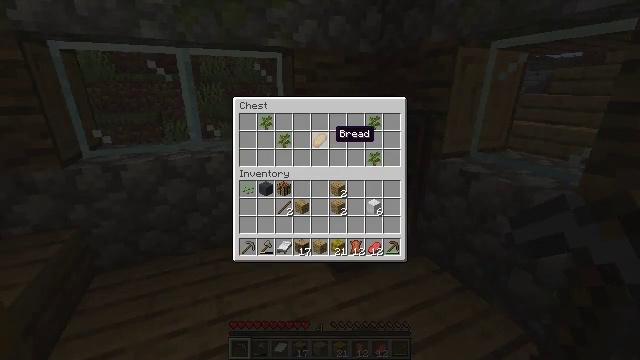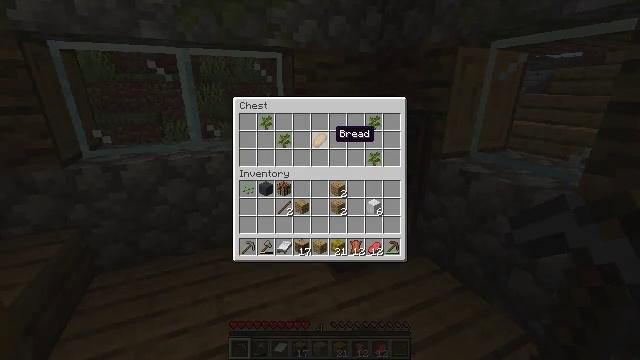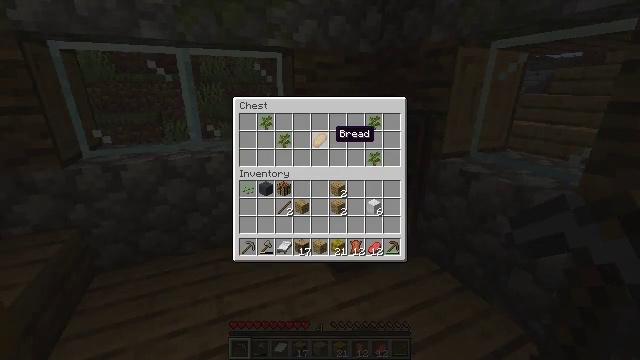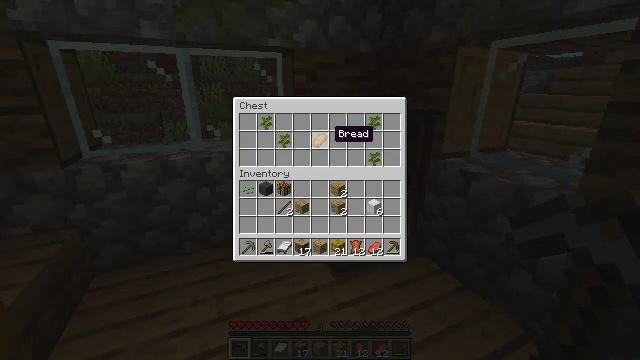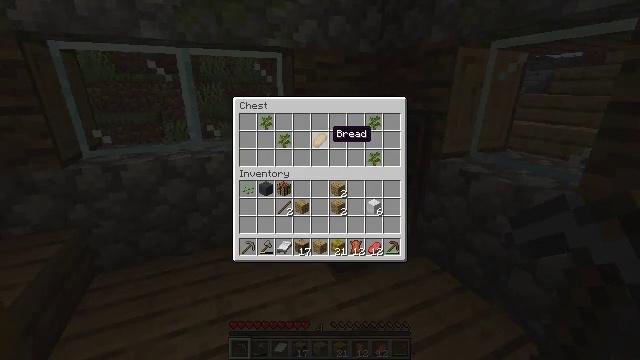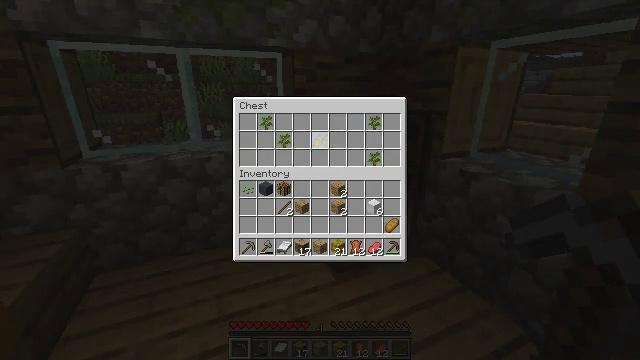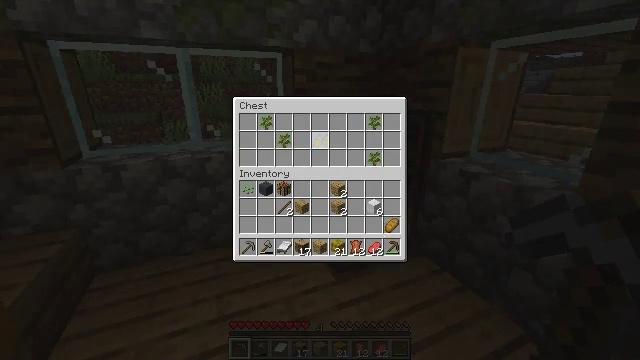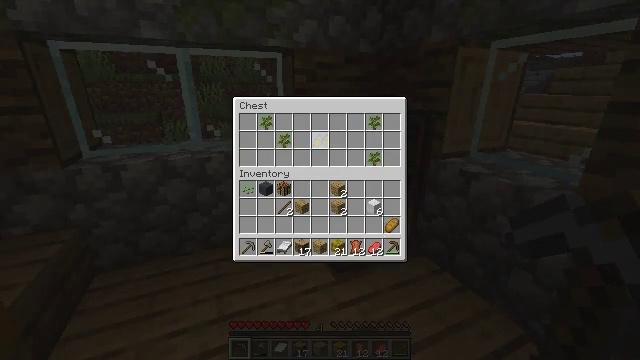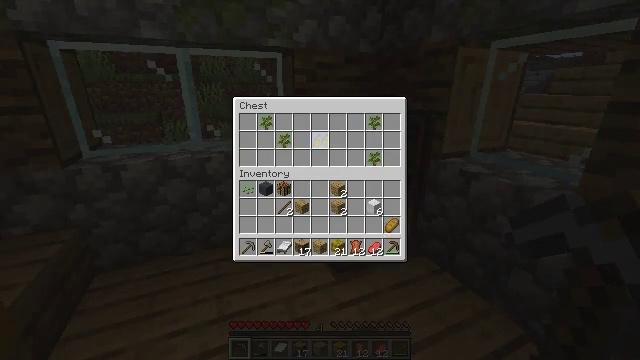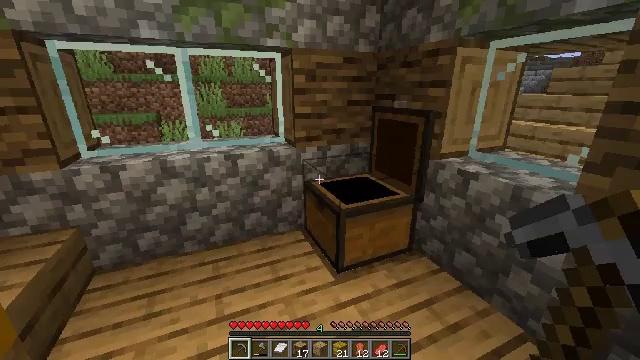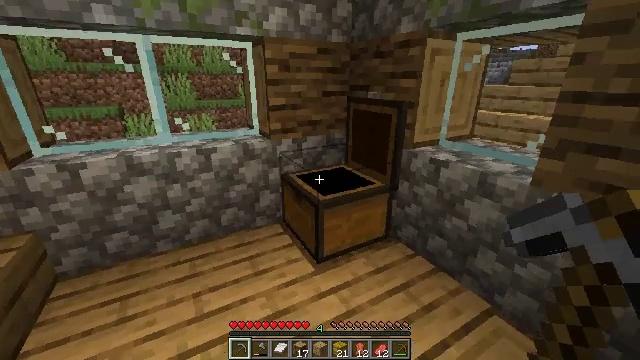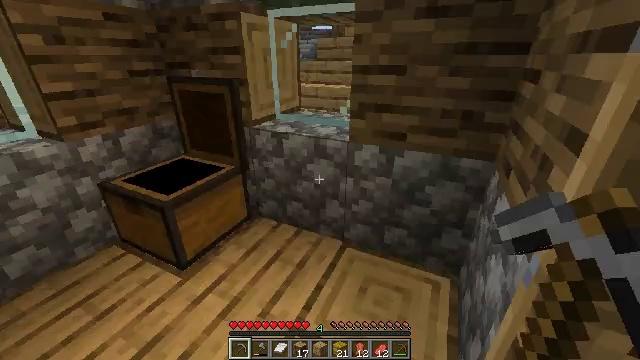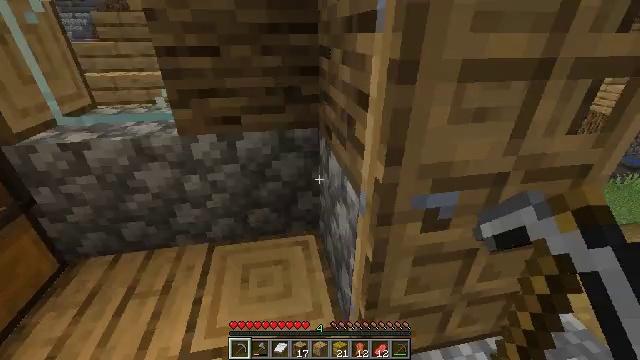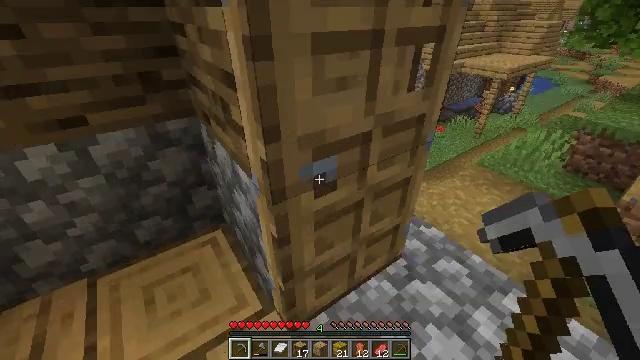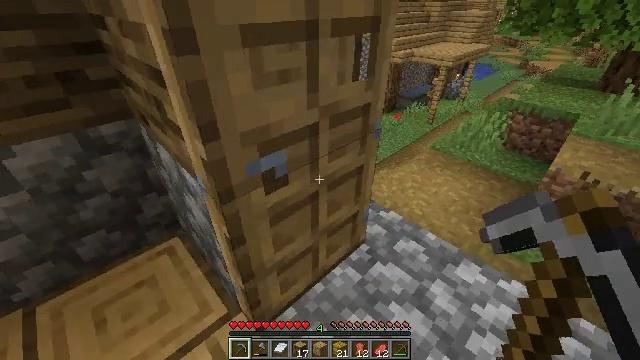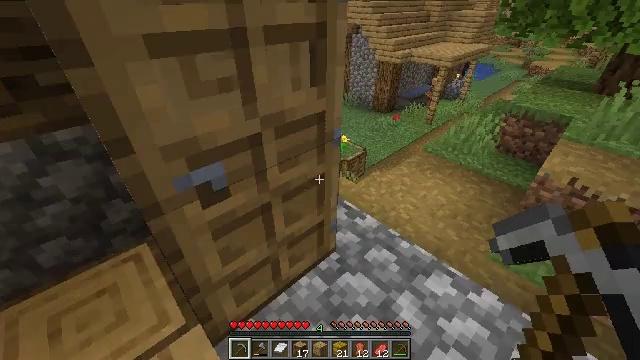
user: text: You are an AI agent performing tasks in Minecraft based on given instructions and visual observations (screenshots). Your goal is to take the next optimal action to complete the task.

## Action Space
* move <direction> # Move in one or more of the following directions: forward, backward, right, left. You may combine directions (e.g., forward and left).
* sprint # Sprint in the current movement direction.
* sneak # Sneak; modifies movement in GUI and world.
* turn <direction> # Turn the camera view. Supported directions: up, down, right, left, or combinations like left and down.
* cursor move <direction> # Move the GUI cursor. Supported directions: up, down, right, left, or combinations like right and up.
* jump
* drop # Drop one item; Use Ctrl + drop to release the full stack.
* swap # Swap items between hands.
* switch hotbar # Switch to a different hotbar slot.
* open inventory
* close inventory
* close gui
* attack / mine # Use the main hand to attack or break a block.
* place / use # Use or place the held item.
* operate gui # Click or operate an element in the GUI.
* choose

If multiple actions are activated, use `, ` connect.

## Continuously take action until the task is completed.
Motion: motion action
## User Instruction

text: Collect clay by holding down the left mouse button.
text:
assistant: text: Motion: sneak
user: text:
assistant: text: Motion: sneak
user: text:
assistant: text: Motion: sneak
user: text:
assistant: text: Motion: sneak
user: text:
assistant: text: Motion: sneak, operate gui
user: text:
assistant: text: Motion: sneak, operate gui
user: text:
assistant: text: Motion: sneak
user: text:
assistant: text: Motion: sneak
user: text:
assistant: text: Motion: no_op
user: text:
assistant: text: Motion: turn right and down, close gui
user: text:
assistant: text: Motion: turn right and down
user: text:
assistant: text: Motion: turn right and down
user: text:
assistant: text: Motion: move right, turn right and down
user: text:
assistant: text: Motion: move right, turn right and down
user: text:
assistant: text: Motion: move forward and move right
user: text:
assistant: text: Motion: move forward and move right
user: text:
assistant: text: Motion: move forward and move right
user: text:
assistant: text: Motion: move right
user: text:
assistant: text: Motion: move forward and move right
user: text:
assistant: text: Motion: move forward and move right
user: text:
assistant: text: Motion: move forward and move right
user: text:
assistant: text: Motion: move forward
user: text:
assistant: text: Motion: move forward
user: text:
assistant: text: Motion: move forward
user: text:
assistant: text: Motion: move forward
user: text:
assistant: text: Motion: move forward, turn left and up
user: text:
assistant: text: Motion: move forward
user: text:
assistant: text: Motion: move forward
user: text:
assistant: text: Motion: move forward
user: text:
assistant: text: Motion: move forward